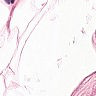
Metastatic tissue present: no